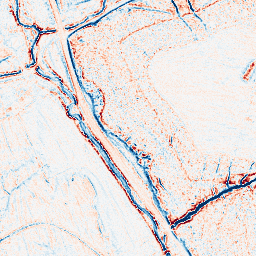
Category: edge_preserving
Decomposition family: anisotropic_diffusion
Decomposition parameters: iterations: 20
kappa: 100
gamma: 0.05
Upsampling method: cubic_catmull_rom
Upsampling parameters: scale: 2
Upsampling scale: 2